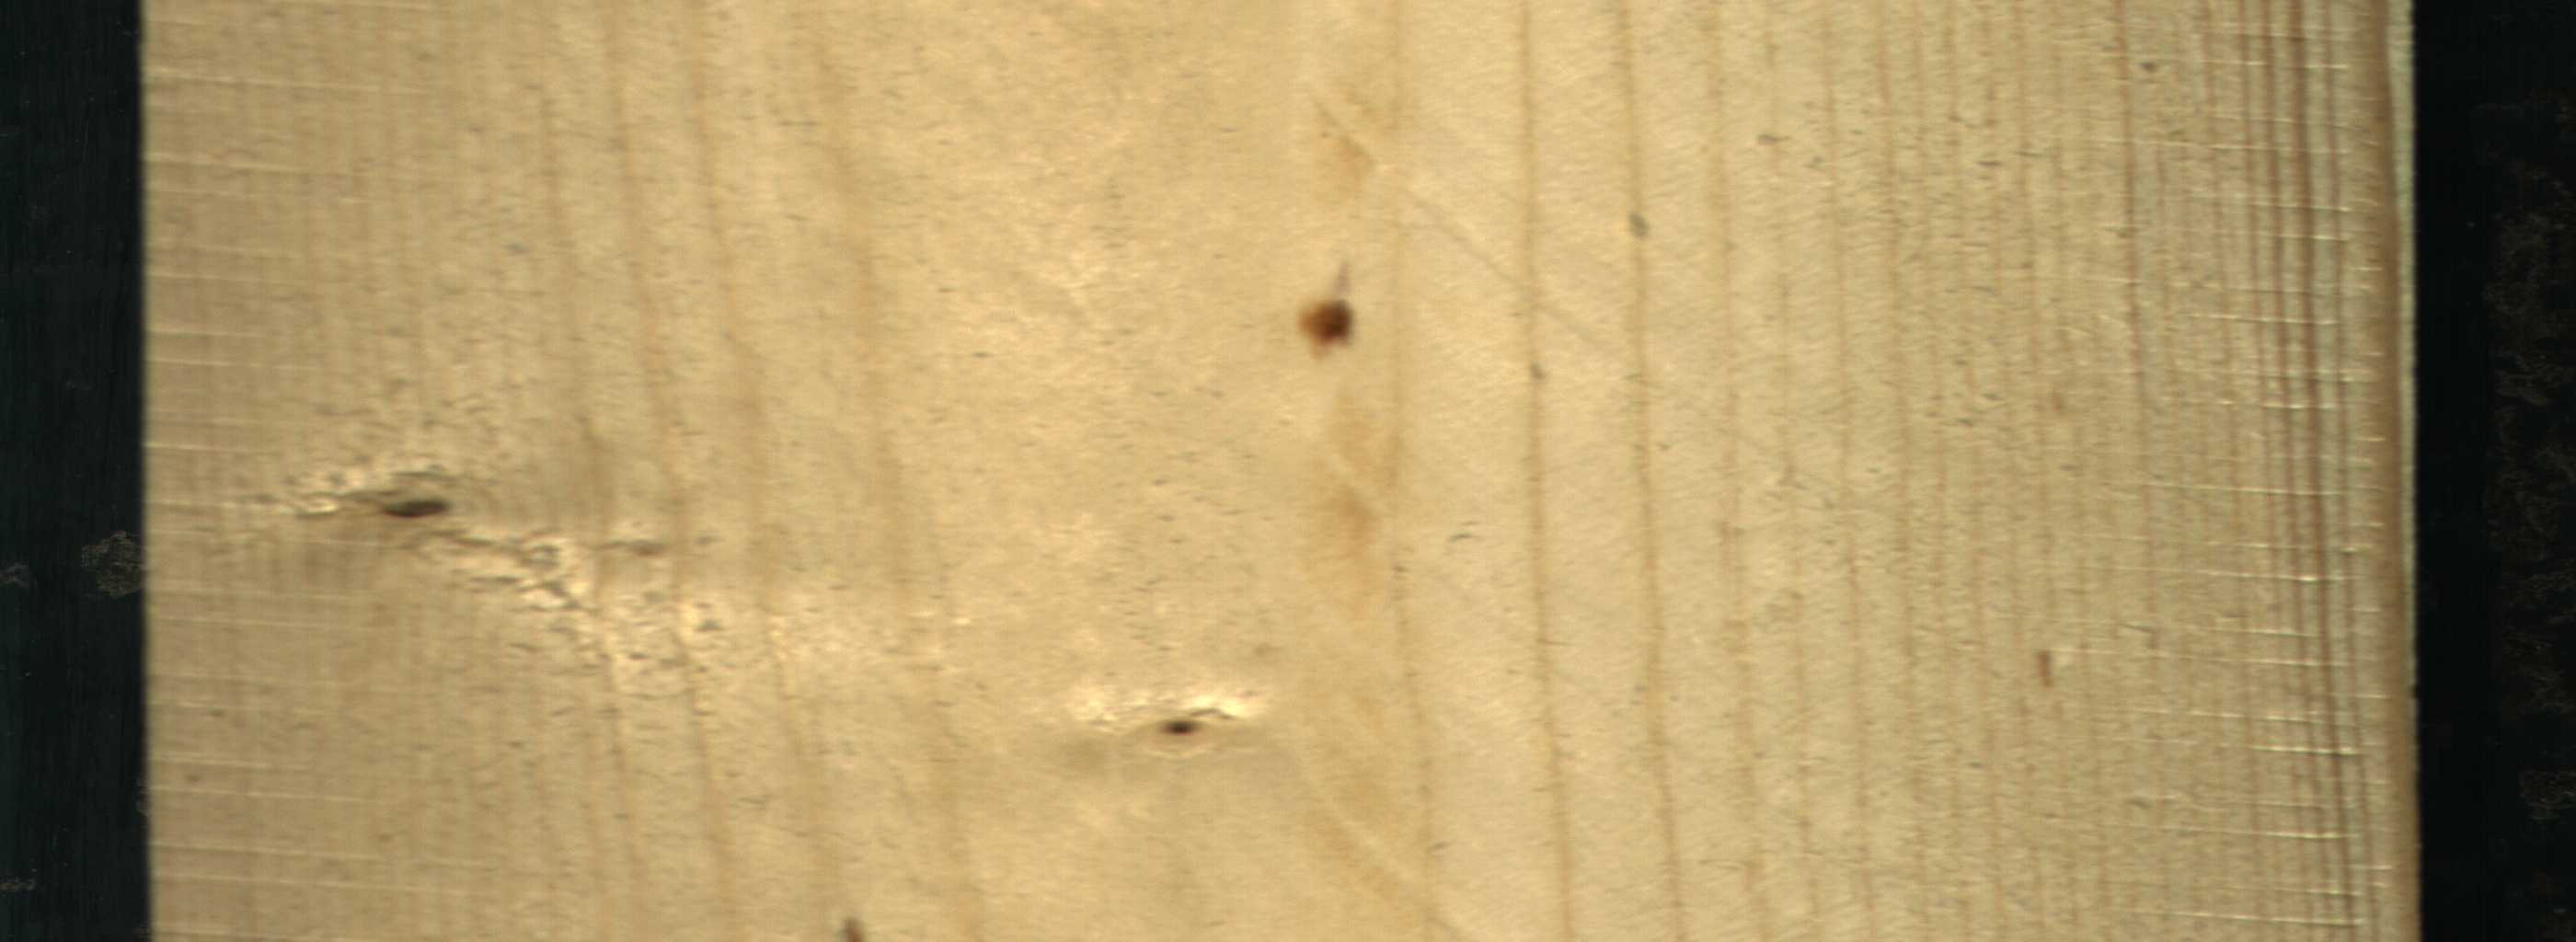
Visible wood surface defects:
resin
resin
Live_Knot
Live_Knot